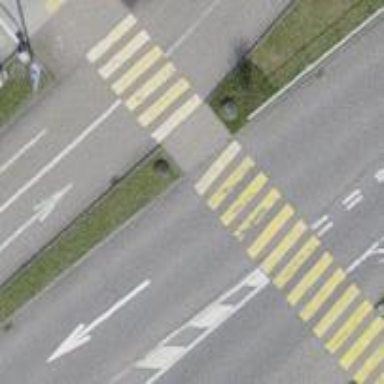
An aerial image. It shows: Uncontrolled zebra crossing with pedestrian island.